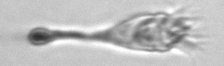
Label: Paratontonia_gracillima